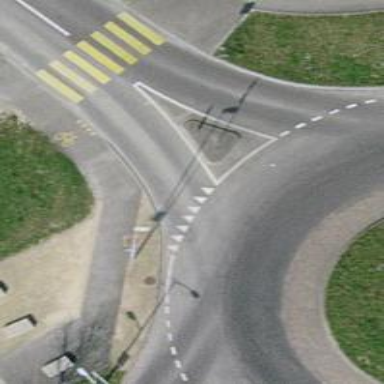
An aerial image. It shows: Tertiary road leading to roundabout junction.